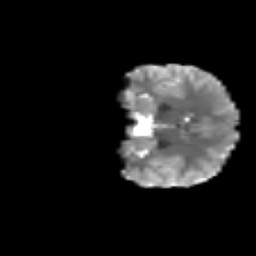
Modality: T2w
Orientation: coronal
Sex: female
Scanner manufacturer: siemens
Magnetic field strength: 3 T
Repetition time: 5 s
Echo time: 0.071 s